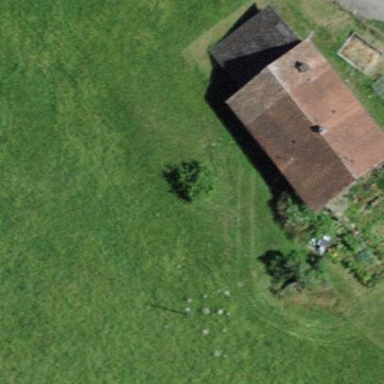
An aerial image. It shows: Farm building.